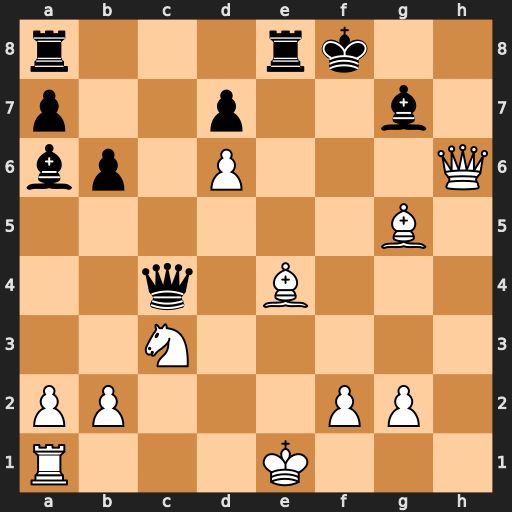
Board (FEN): r3rk2/p2p2b1/bp1P3Q/6B1/2q1B3/2N5/PP3PP1/R3K3
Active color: w
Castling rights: Q
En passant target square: -
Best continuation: Be7+ Rxe7 dxe7+